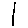
Label: line